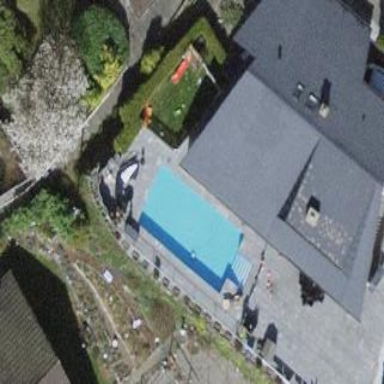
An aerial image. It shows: Swimming pool located in leisure land.